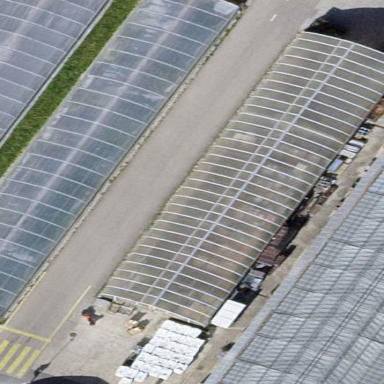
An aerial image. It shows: Greenhouse.